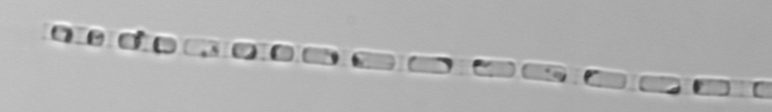
Label: Skeletonema